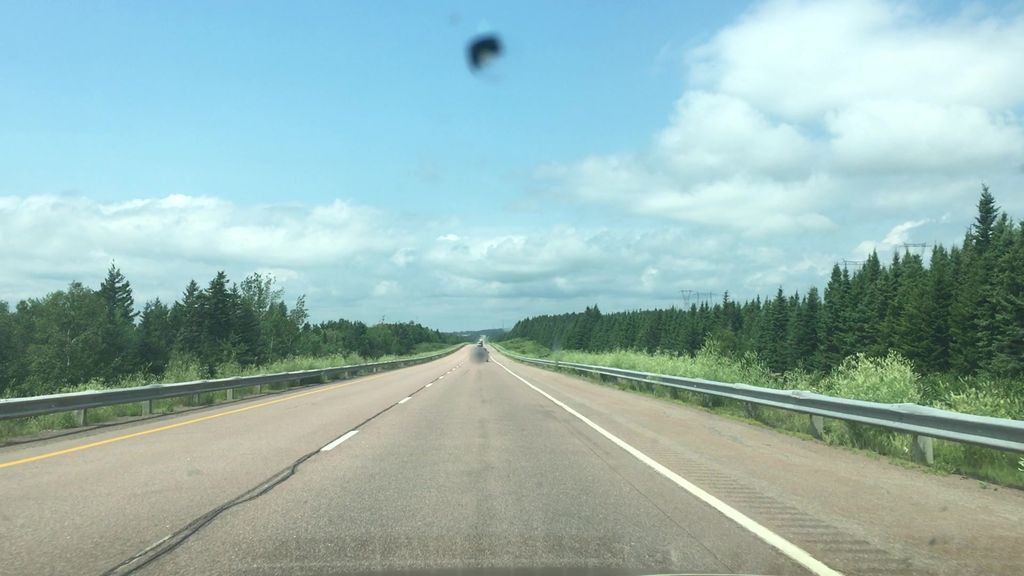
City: charlottetown